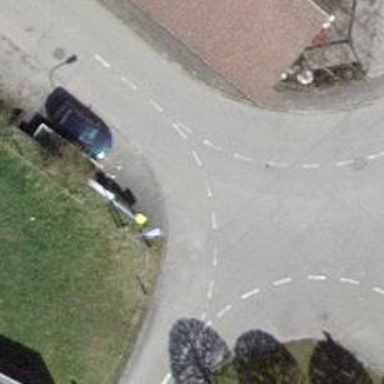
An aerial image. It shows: Post box.